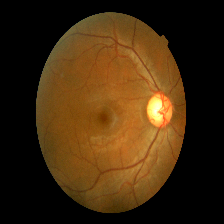
Diabetic retinopathy grade: Mild